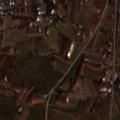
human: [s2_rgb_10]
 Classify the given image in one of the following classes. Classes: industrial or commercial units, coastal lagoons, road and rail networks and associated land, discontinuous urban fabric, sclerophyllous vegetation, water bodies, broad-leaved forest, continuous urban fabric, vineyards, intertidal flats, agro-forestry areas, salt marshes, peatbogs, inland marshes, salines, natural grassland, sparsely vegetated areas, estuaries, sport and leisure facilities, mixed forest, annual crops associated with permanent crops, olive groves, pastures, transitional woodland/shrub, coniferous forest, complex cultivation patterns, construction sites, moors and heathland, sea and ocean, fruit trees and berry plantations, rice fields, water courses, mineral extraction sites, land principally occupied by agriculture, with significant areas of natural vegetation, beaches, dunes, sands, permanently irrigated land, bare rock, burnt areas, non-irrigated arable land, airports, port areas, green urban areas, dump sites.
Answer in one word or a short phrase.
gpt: non-irrigated arable land, complex cultivation patterns, land principally occupied by agriculture, with significant areas of natural vegetation